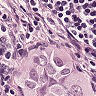
Metastatic tissue present: yes